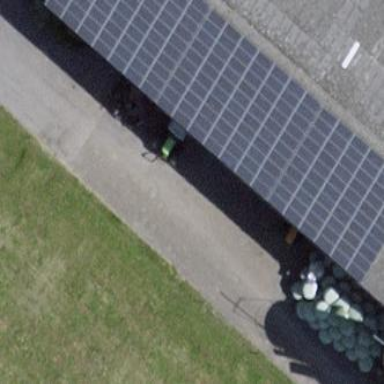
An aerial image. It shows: Solar power generator using photovoltaic method with solar photovoltaic panel types.